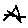
Label: star